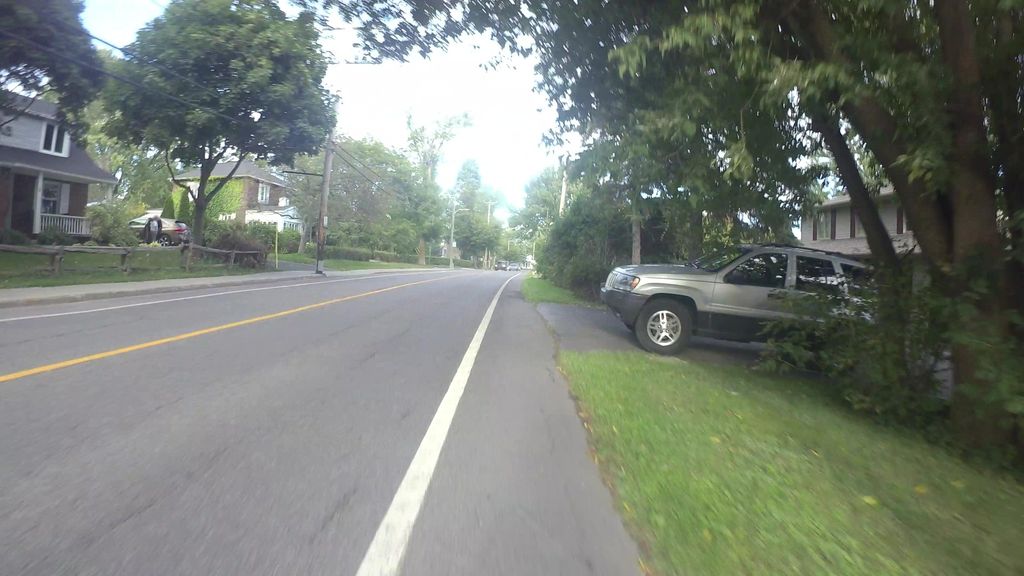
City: montreal